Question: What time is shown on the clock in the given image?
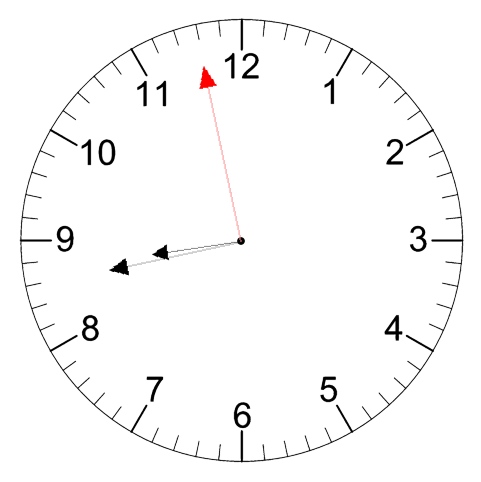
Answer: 08:42:58